Question: I am showing image preview after uploading images.My view contains table of persons with name ,email id,file upload and image preview.And on submit button it will save all images to respective one.I am stuck how to save hash of each image to respective one through paperclip.
I successfully get hash with each person id as key.
I have two controllers Person and Image and this preview and save functionality work on new and create of image.
Code for Image controller:
'''
def new
@people = Person.where("avatar_file_name is ?",nil)
end
def create
@people = Person.where("avatar_file_name is ?",nil)
p=@people.coun
u=Array.new
@people.each do |e|
u.push(e.id)
end
h=Hash.new
h=params
u.each do |x|
@newimage=h["#{x}"]
######## Here in @newimage we get hash of image
end'
end
end
'''
What I have to write after getting hash of each images?
Anyone needs some more description they can ask..........
Thanks in advance
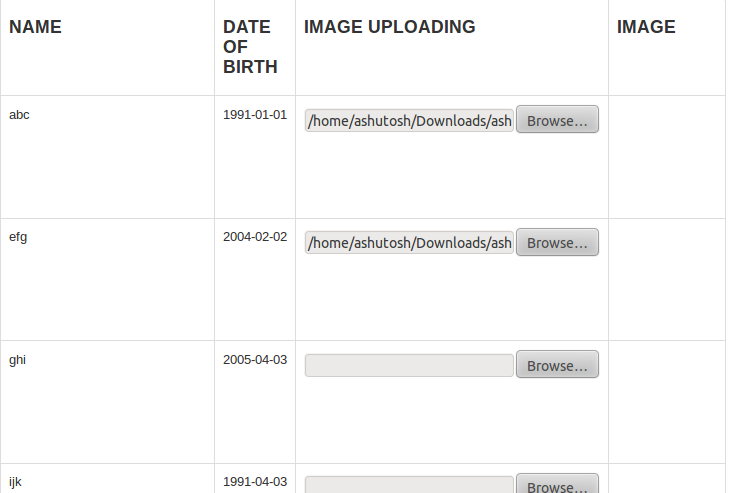
Answer: got solution......very easy one
'''
u.each do |x|
@person = Person.find(x)
@person.update_attribute(:avatar,h["#{x}"])
end
'''
It's working fine